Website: crate-barrel
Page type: receipt
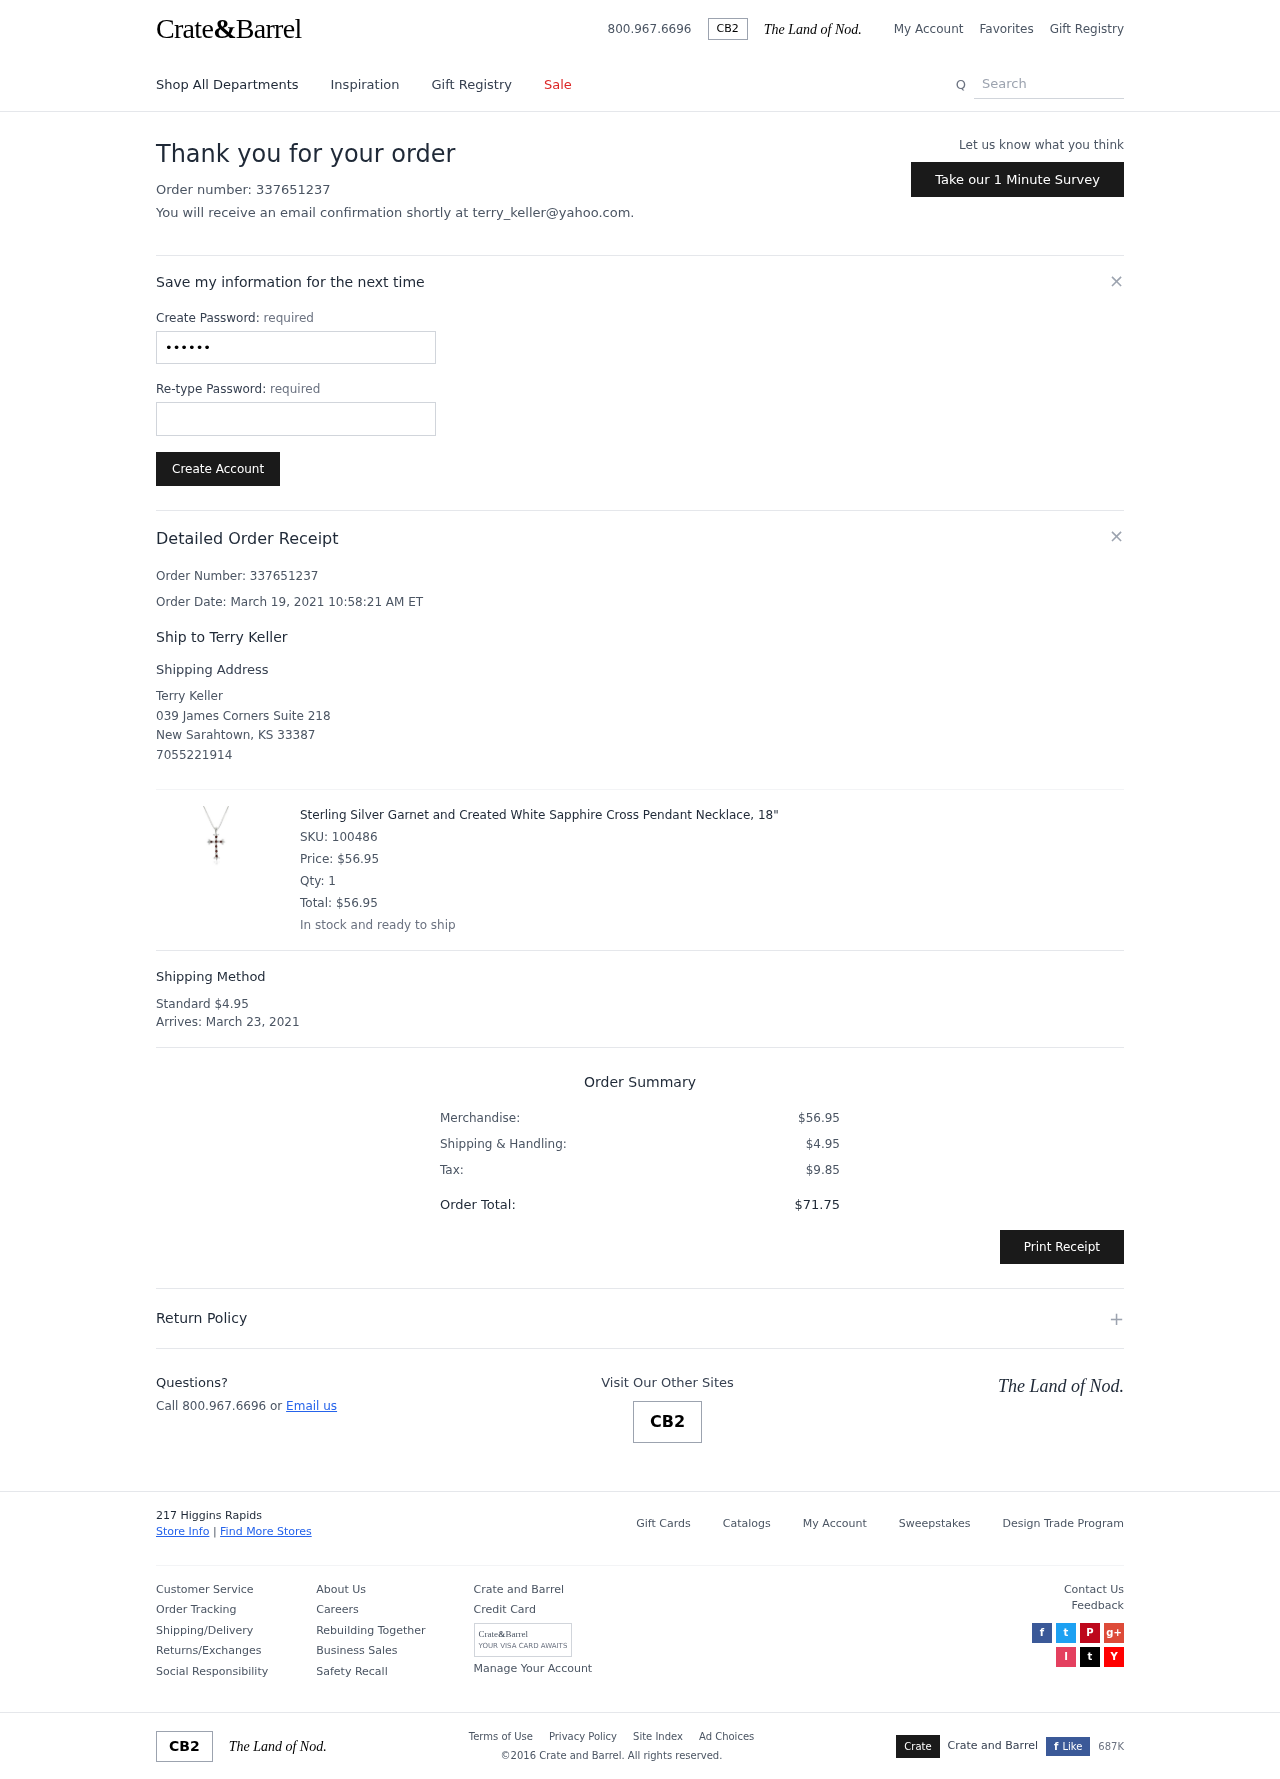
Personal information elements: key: PII_CITY
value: New Sarahtown
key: PII_EMAIL
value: terry_keller@yahoo.com
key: PII_FULLNAME
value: Terry Keller
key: PII_FULLNAME
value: Ship to Terry Keller
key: PII_PHONE
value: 7055221914
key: PII_POSTCODE
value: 33387
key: PII_STATE_ABBR
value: KS
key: PII_STREET
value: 039 James Corners Suite 218
Product elements: key: PRODUCT1_NAME
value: Sterling Silver Garnet and Created White Sapphire Cross Pendant Necklace, 18"
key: PRODUCT1_PRICE
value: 56.95
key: PRODUCT1_QUANTITY
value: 1
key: PRODUCT1_SKU
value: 100486
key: PRODUCT1_TOTAL
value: $56.95
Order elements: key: ORDER_ID
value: Order Number: 337651237
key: ORDER_ID
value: Order number: 337651237
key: ORDER_DATE
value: Order Date: March 19, 2021 10:58:21 AM ET
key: ORDER_SHIPPING_COST
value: $4.95
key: ORDER_DELIVERY_DATE
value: March 23, 2021
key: ORDER_SUBTOTAL
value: $56.95
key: ORDER_TAX
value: $9.85
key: ORDER_TOTAL
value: $71.75
Search elements: key: HEADER_SEARCH
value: Search